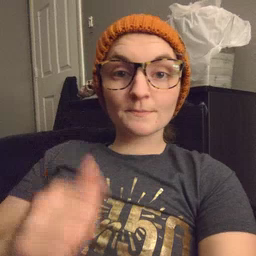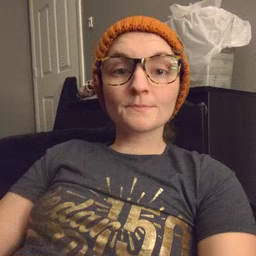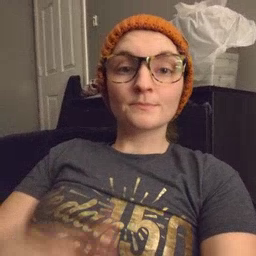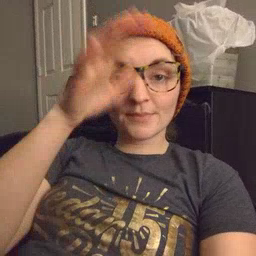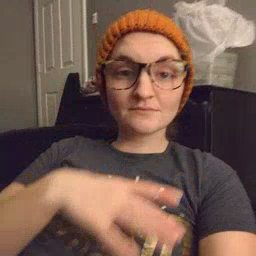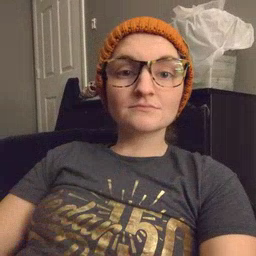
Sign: man